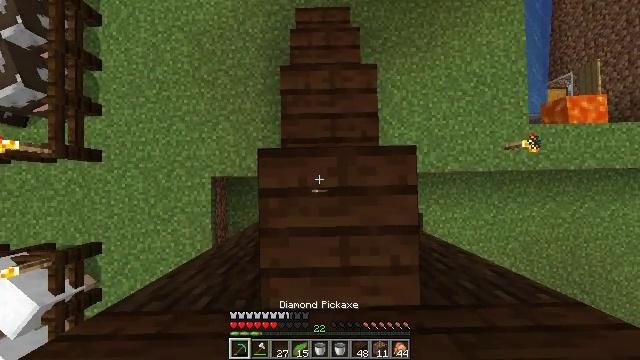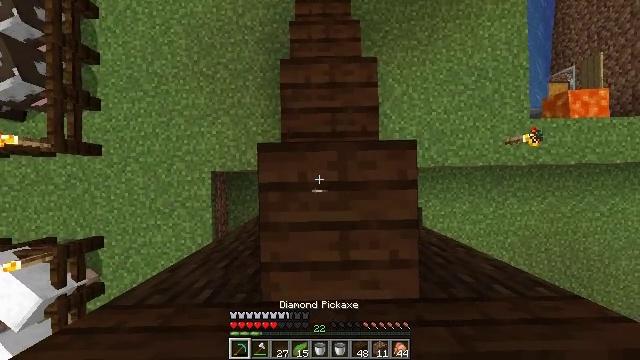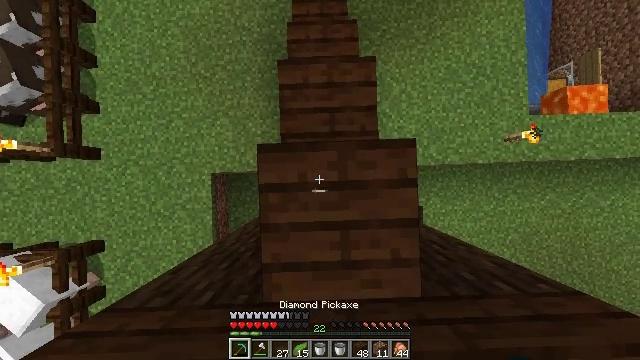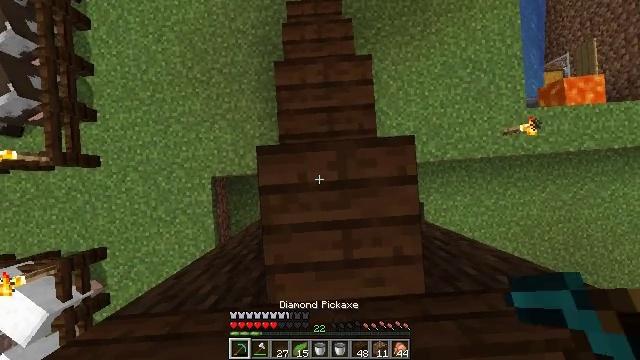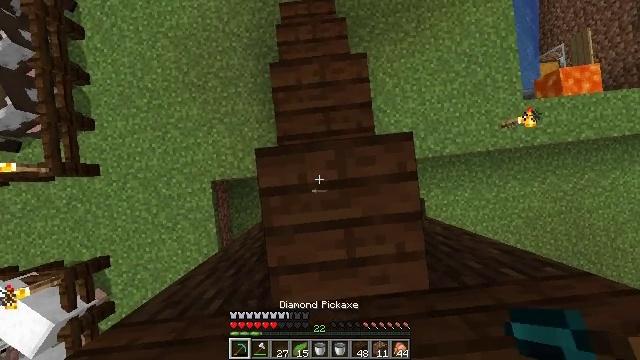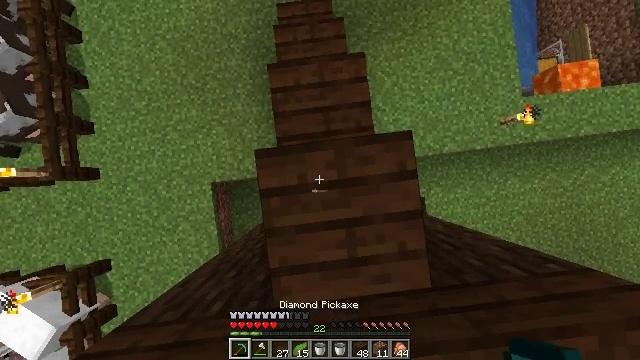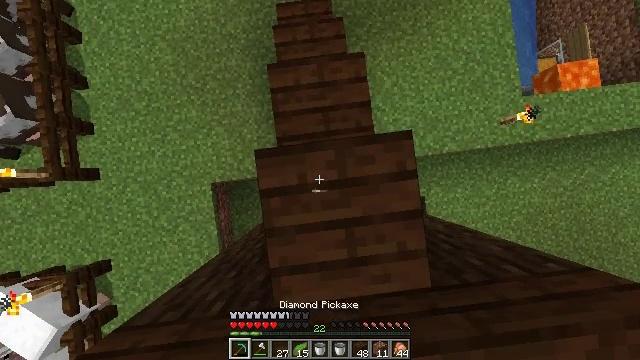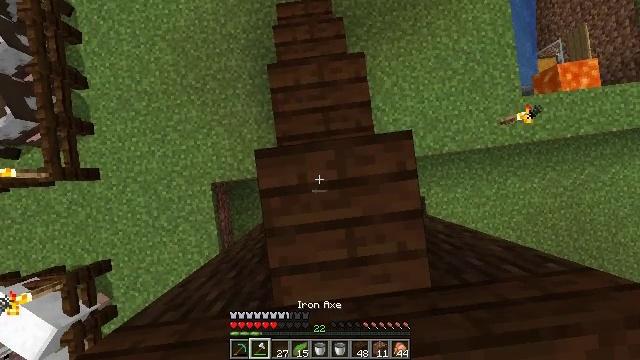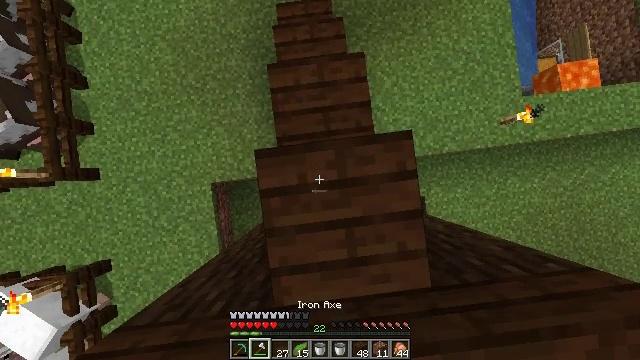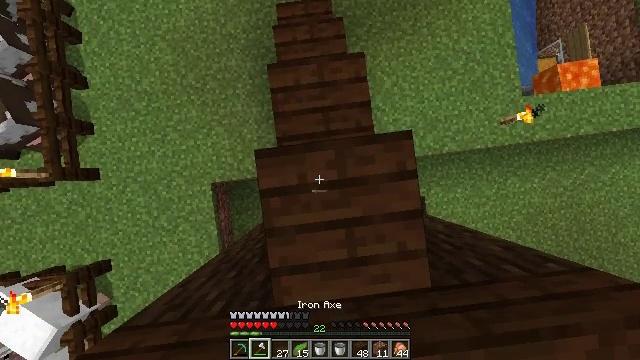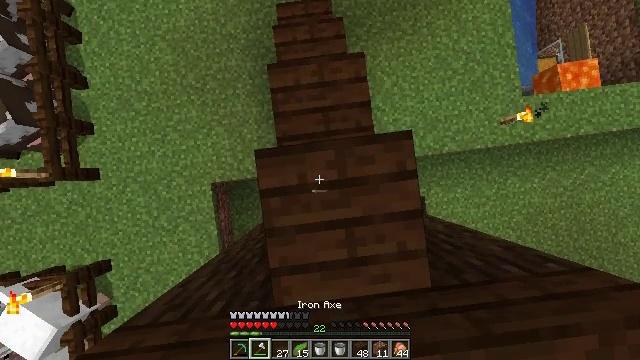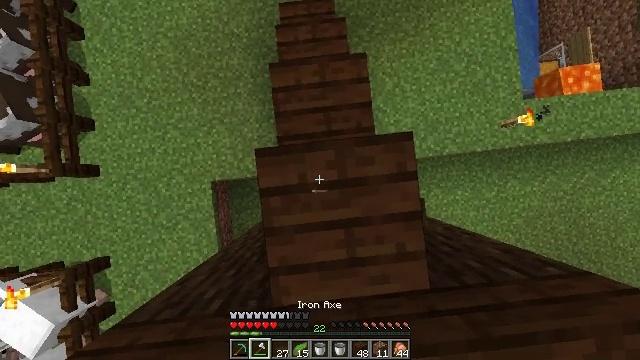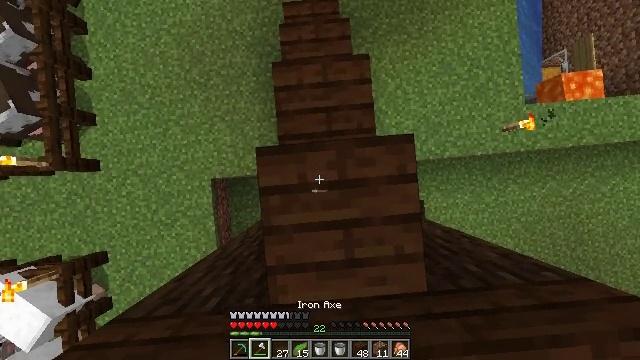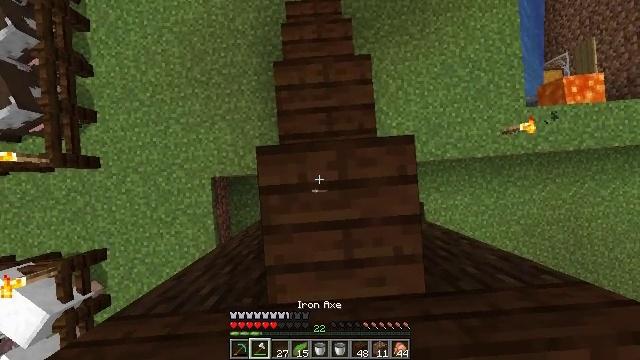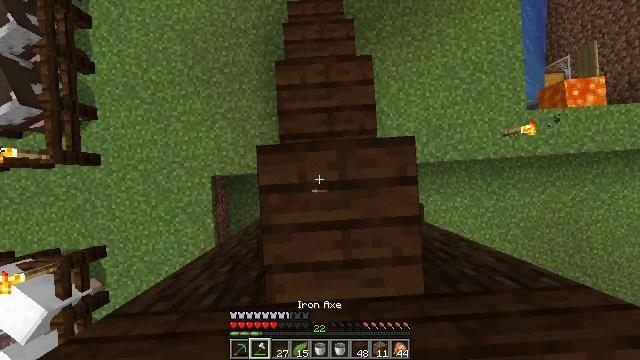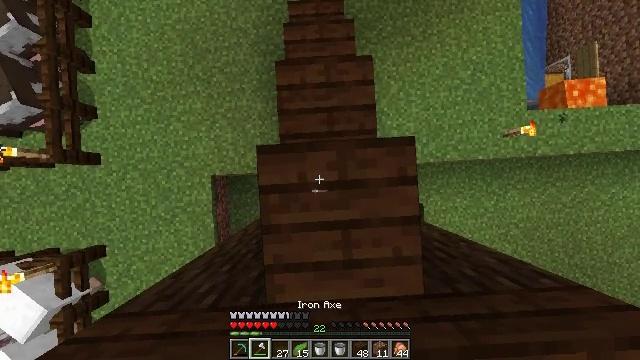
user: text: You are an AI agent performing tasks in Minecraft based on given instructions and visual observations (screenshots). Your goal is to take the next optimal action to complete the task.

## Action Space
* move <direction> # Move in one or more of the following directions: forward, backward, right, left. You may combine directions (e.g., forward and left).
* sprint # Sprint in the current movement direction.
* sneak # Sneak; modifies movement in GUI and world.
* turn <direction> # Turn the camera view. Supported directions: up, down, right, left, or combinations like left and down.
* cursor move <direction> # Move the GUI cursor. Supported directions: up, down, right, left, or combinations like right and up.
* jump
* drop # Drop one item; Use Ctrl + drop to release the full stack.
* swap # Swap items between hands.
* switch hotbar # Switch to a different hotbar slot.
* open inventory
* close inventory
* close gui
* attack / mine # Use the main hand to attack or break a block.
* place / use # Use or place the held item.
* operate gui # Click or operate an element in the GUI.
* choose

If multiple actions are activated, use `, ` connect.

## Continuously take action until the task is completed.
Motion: motion action
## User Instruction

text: Attack the dark oak planks to recycle them.
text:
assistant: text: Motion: turn down
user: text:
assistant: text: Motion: turn down
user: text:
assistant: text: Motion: turn right and down
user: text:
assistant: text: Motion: turn right and down
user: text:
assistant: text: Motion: no_op
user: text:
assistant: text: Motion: no_op
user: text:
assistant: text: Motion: no_op
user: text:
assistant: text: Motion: no_op
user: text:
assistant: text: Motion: no_op
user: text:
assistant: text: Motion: no_op
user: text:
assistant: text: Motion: no_op
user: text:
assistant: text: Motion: turn left
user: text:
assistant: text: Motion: no_op
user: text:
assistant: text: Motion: no_op
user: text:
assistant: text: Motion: turn down
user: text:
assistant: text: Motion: turn down
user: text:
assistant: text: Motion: attack / mine
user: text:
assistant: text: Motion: attack / mine
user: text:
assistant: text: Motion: attack / mine
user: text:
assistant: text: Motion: attack / mine
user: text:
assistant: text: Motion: attack / mine
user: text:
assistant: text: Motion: attack / mine
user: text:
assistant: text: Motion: attack / mine
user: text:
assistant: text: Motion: attack / mine
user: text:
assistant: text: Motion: attack / mine
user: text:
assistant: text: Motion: attack / mine
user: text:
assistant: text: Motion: attack / mine
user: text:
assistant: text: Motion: attack / mine
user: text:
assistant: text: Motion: attack / mine
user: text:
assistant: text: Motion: attack / mine